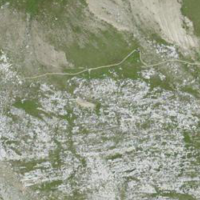
EUNIS habitat code: 48
Species observed at this site:
Prunella collaris